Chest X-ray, PA view. Patient: 63 years old, sex M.
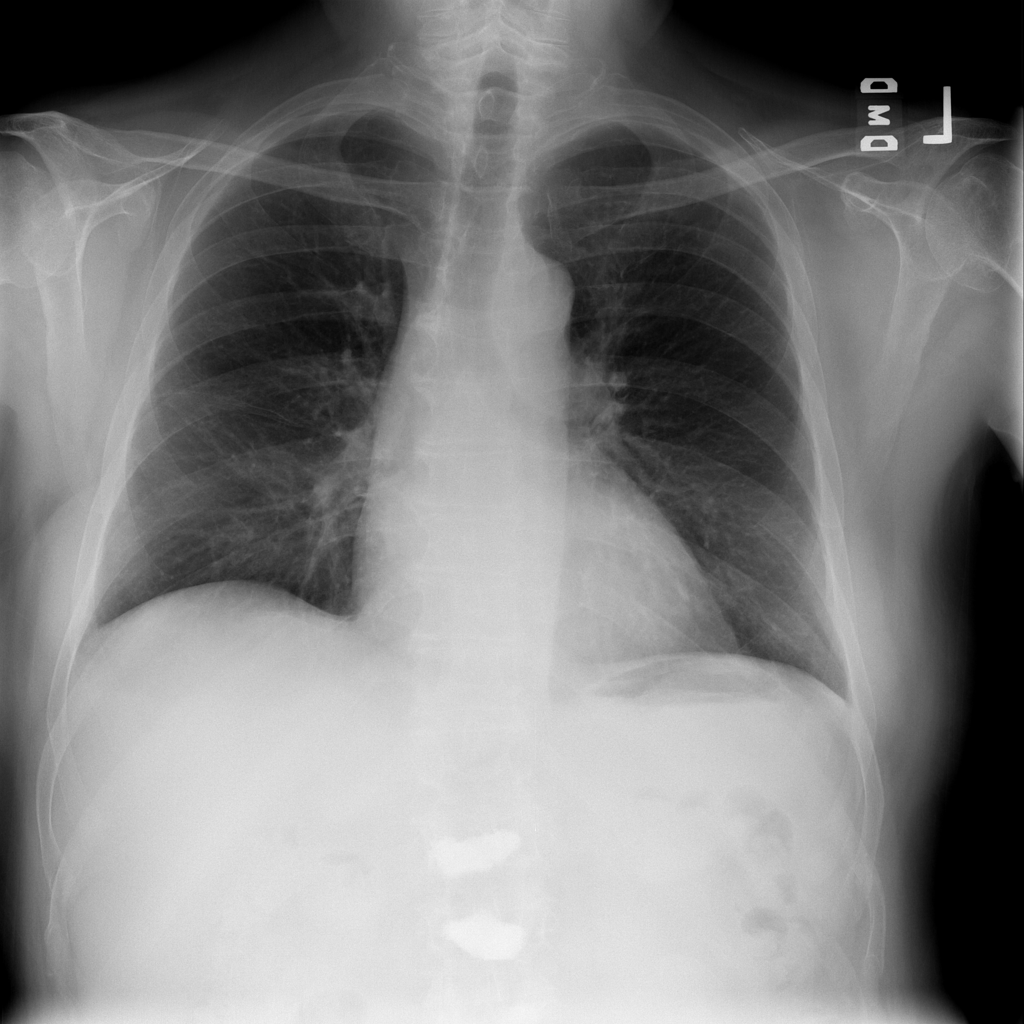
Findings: No Finding